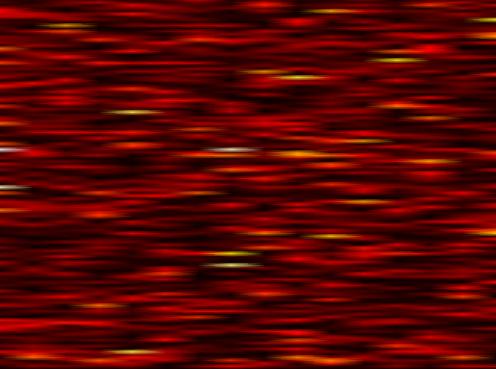
Label: FOFDM